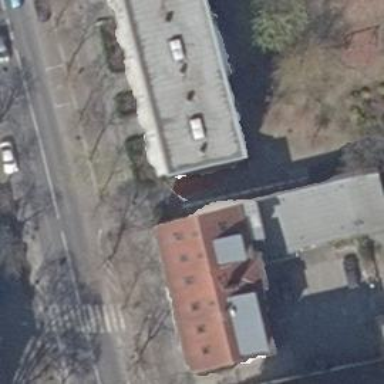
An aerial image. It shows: Bank located in apartment building.